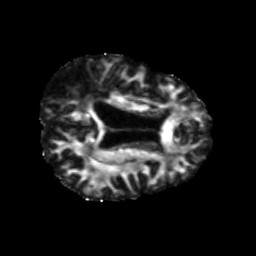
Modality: FA
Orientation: axial
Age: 68
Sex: female
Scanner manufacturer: siemens
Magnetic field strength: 3 T
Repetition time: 5.47 s
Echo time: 0.0854 s